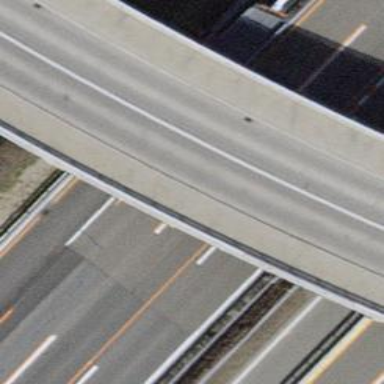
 crossing over bridge with separate sidewalks."